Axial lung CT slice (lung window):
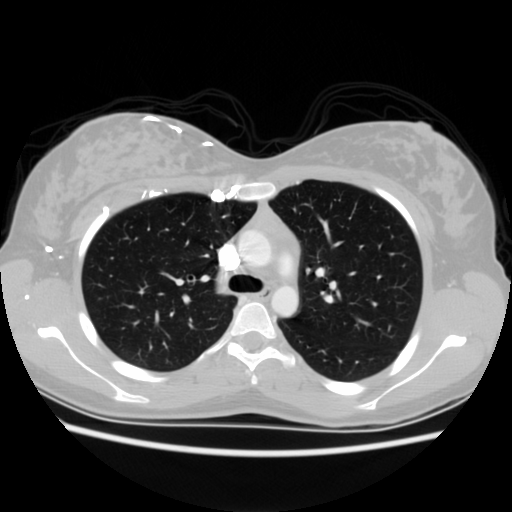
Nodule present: no